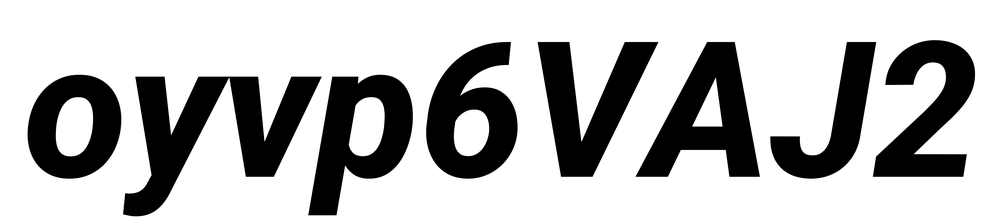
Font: Roboto-Italic_ExtraBold_Italic